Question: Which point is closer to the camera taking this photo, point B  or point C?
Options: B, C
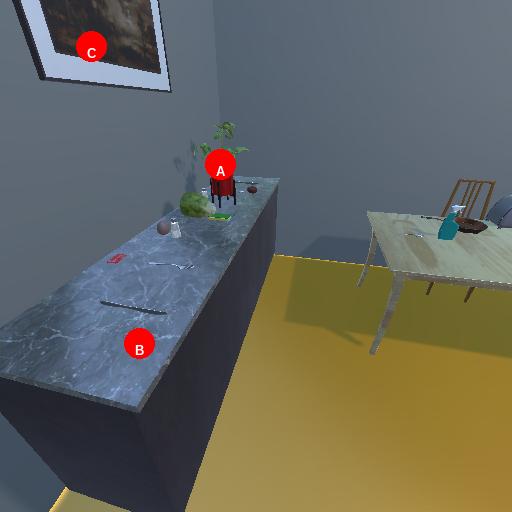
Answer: B